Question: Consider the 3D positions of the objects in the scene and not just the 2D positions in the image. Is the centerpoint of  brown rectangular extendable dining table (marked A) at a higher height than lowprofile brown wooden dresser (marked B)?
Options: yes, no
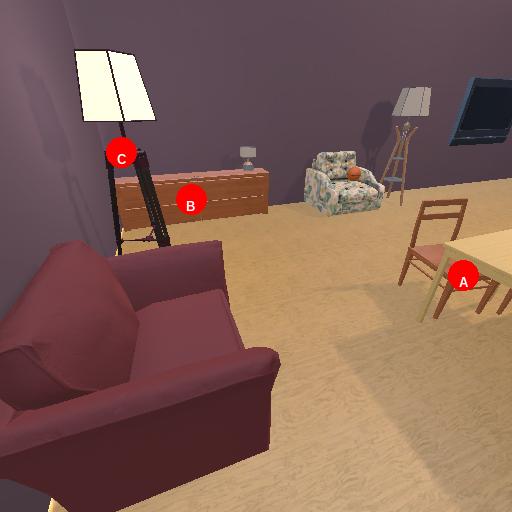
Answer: yes